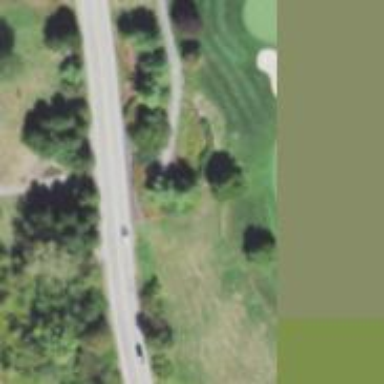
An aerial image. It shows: Golf cartpath that is also road path.